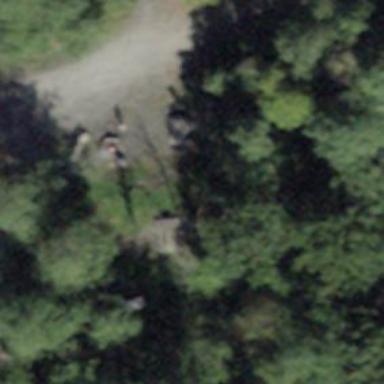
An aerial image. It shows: Picnic site for tourists.